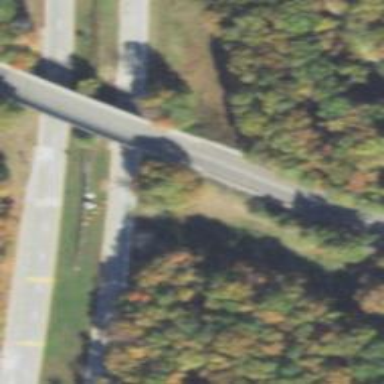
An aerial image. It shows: Footway on bridge.